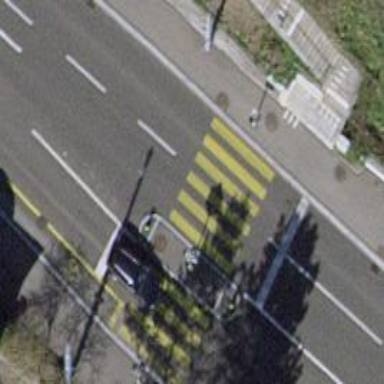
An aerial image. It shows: Asphalt footway with crossing.